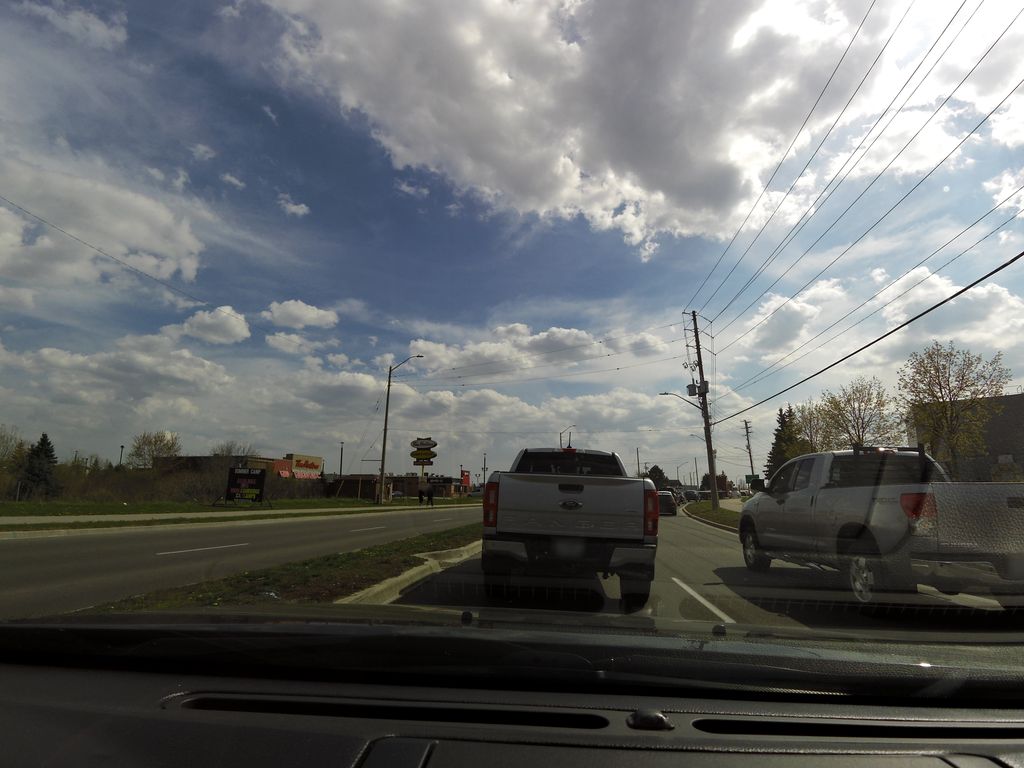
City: kitchener-waterloo